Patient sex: M
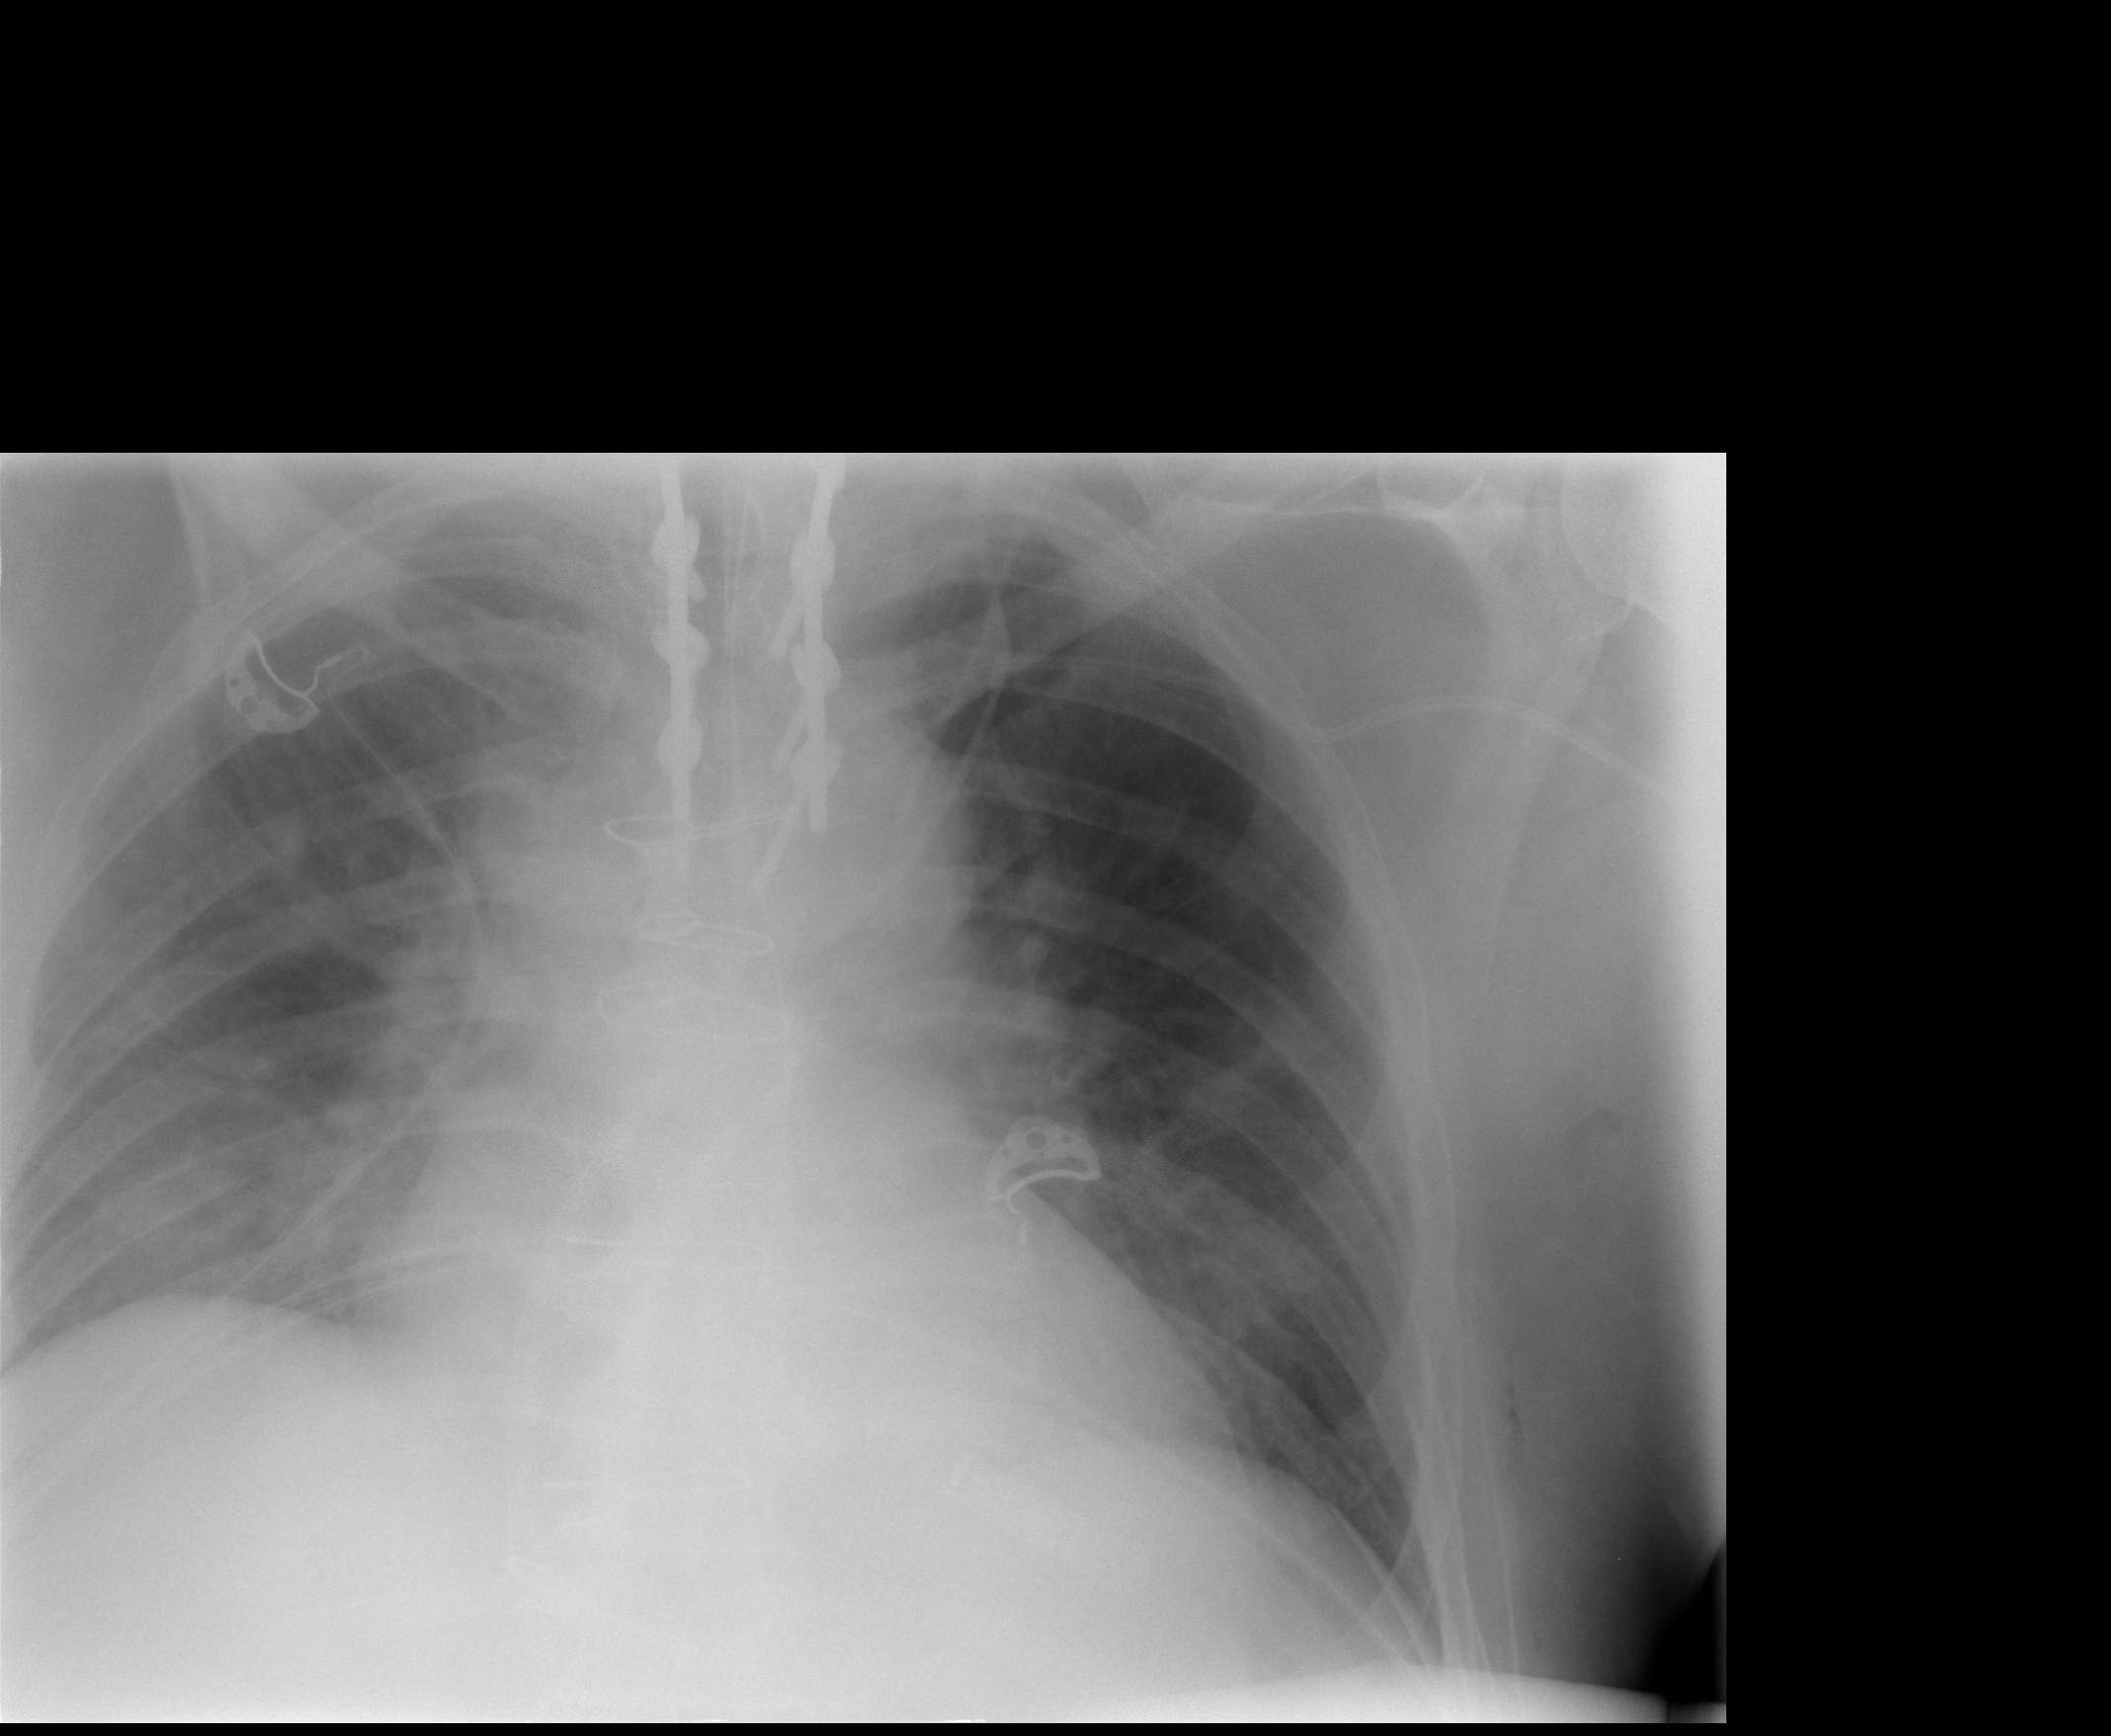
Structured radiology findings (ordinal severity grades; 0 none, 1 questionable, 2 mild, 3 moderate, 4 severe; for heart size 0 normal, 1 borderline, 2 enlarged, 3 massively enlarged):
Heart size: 0
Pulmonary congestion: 0
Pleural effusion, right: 0
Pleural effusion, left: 1
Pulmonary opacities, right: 1
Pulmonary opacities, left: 0
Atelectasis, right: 1
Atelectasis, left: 1